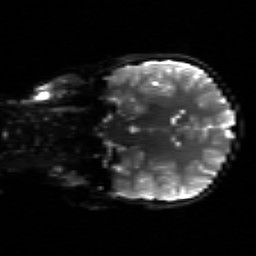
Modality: sbref
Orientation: coronal
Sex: male
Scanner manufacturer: siemens
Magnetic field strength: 3 T
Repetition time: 5 s
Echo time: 0.071 s